Question: I am using Boost multi index map container to support cache in my application. But during insertion I seeing a application crash. My code looks somewhat like this
'''
class MultiIndexMap
{
public:
MultiIndexMap();
~MultiIndexMap();
string _uid;
string _name1;
string _name2;
};
/**
* Tags for accessing corresponding indices
*/
class uid{};
class name1{};
class name2{};
/**
* - a unique index sorted by MultiIndexMap::_uid,
* - a non-unique index sorted by MultiIndexMap::name1,
* - a non-unique index sorted by MultiIndexMap::name2.
*/
typedef multi_index_container<
MultiIndexMap,
indexed_by<
ordered_unique< tag<uid>, BOOST_MULTI_INDEX_MEMBER(MultiIndexMap,string,_uid)>,
ordered_non_unique< tag<name1>,BOOST_MULTI_INDEX_MEMBER(MultiIndexMap,string,_name2)>,
ordered_non_unique< tag<name2>, BOOST_MULTI_INDEX_MEMBER(MultiIndexMap,string,_name2)> > > MultiIndexMap_set;
void Insert(MultiIndexMap_set& s, MultiIndexMap& entry)
{
MultiIndexMap_set::nth_index<0>::type& uid_index= s.get<0>();
uid_index.insert(entry); <<-- crashing at this line
}
'''
What could be the reason for this crash.

This the location and the crash what I am getting in my application.
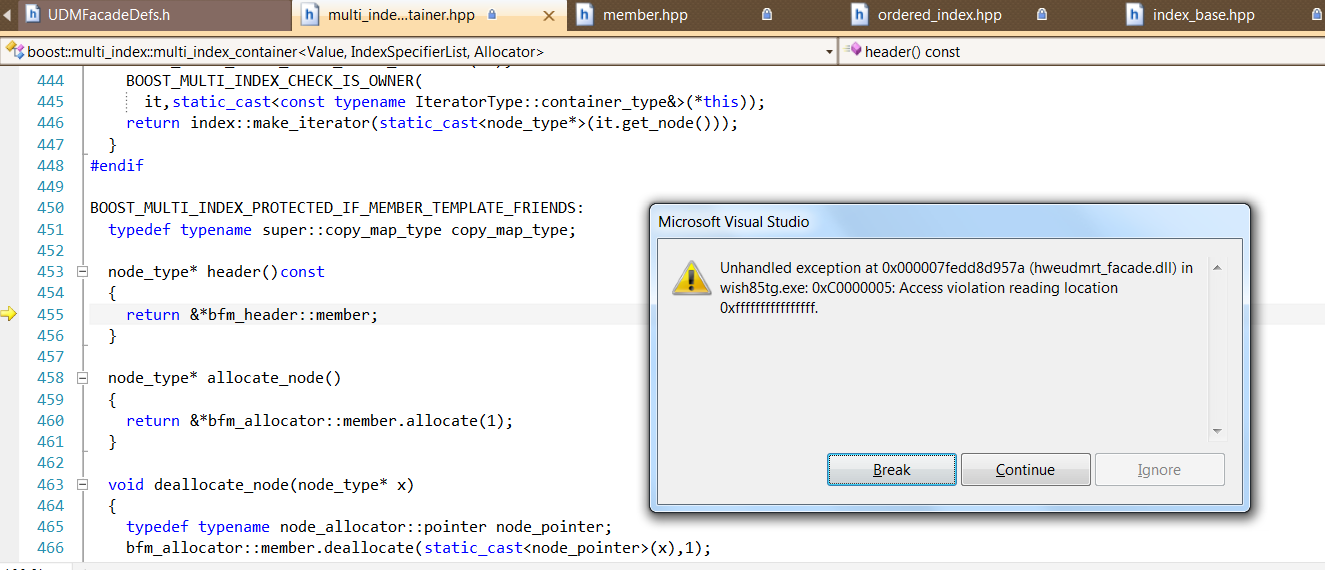
Answer: We will have to assume that you have Undefined Behaviour.
The following test works across MSVC (VS2013), GCC and Clang: <URL>
'''
#if !defined(NDEBUG)
#define BOOST_MULTI_INDEX_ENABLE_INVARIANT_CHECKING
#define BOOST_MULTI_INDEX_ENABLE_SAFE_MODE
#endif
#include <boost/multi_index_container.hpp>
#include <boost/multi_index/member.hpp>
#include <boost/multi_index/ordered_index.hpp>
#include <algorithm>
#include <iostream>
#include <iterator>
#include <string>
using boost::multi_index_container;
namespace bmi = boost::multi_index;
class MultiIndexMap
{
public:
MultiIndexMap() {}
~MultiIndexMap() {}
std::string _uid;
std::string _name1;
std::string _name2;
};
/**
* Tags for accessing corresponding indices
*/
class uid{};
class name1{};
class name2{};
/**
* - a unique index sorted by MultiIndexMap::_uid,
* - a non-unique index sorted by MultiIndexMap::name1,
* - a non-unique index sorted by MultiIndexMap::name2.
*/
typedef multi_index_container<
MultiIndexMap,
bmi::indexed_by<
bmi::ordered_unique<bmi::tag<uid>, BOOST_MULTI_INDEX_MEMBER(MultiIndexMap, std::string, _uid)>,
bmi::ordered_non_unique<bmi::tag<name1>, BOOST_MULTI_INDEX_MEMBER(MultiIndexMap, std::string, _name2)>,
bmi::ordered_non_unique<bmi::tag<name2>, BOOST_MULTI_INDEX_MEMBER(MultiIndexMap, std::string, _name2)>
> > MultiIndexMap_set;
void Insert(MultiIndexMap_set& s, MultiIndexMap& entry)
{
MultiIndexMap_set::nth_index<0>::type& uid_index = s.get<0>();
uid_index.insert(entry); //<< --crashing at this line
}
int main()
{
MultiIndexMap_set x;
MultiIndexMap m;
m._uid = "uid_1";
m._name1 = "name1_1";
m._name2 = "name2_1";
Insert(x, m);
m._uid = "uid_2";
m._name1 = "name1_2";
m._name2 = "name2_2";
Insert(x, m);
m._uid = "uid_3";
m._name1 = "name1_3";
m._name2 = "name2_3";
Insert(x, m);
for (auto& i : x)
std::cout << i._uid << "
";
}
'''
Now, what usually triggers Undefined Behaviour when using MultiIndex is when you (e.g. by modifying parts of the index without using the appropriate 'modify' calls)